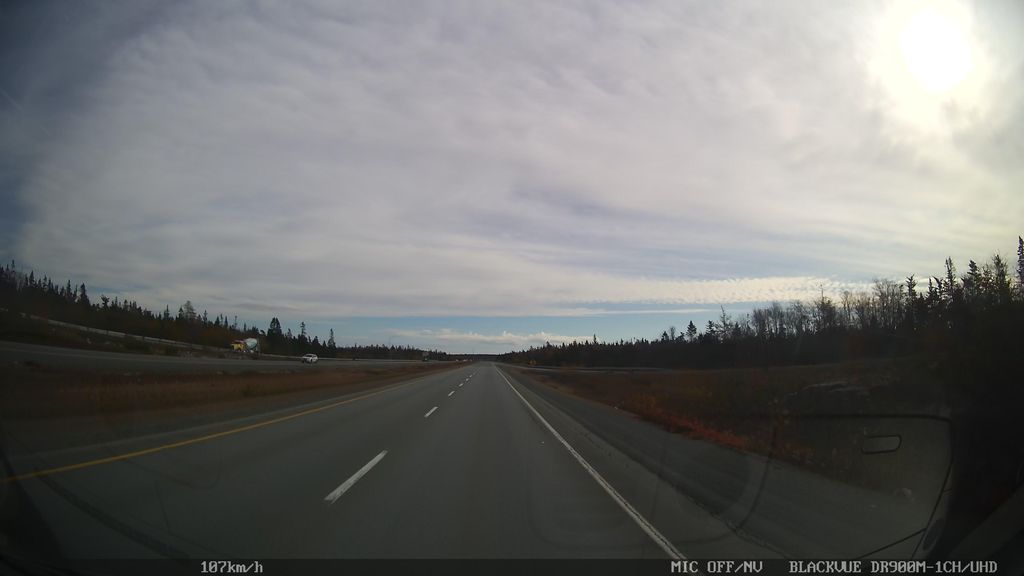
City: halifax